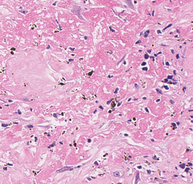
Tumor epithelial tissue: no
Tumor-associated stroma tissue: yes
Normal tissue: no